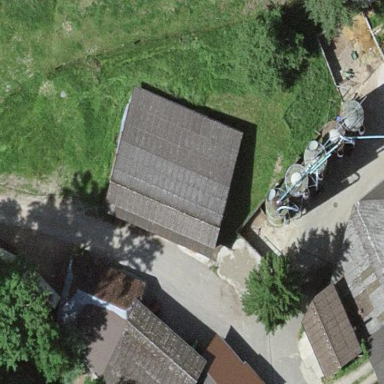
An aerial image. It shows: Barn.